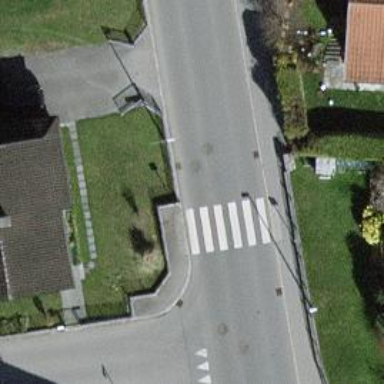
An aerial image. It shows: Marked zebra crossing with white markings.